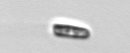
Label: pennate